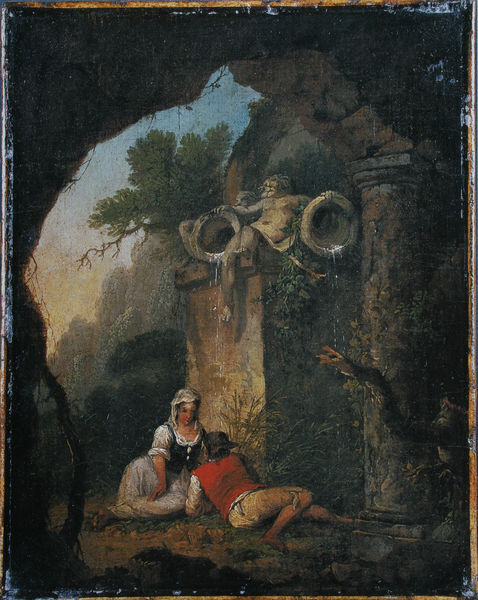
Titel: Liebespaar am Brunnen (Allegorie der Jugend)
Künstler: Januarius Zick
Standort: Mainz
Institution: Landesmuseum
Schlagwörter: baum, blau, blätter, dunkel, felsen, gemälde, gestein, himmel, laub, mann, schatten, vogel, wasser, weiß, bäume, gelb, grün, landschaft, menschen, mädchen, ocker, sitzen, äste, abend, braun, frau, grau, hell, hintergrund, hut, kleid, licht, pfeiler, schwarz, säule, gebäude, gras, haus, rot, schleier, tier, tuch, gespräch, haube, malerei, rock, jung, architektur, bluse, geschichte, rahmen, stein, füllhorn, herr, ast, gräser, strauch, sonne, boden, figur, gold, sitzend, paar, dekolletee, höhle, wald, brunnen, affe, helldunkel, skulptur, magd, liebe, liegen, schnabel, bogen, zwei, mieder, berge, fels, mauer, nebel, schlucht, idylle, rast, romantik, maler, plastik, plinthe, junge, liegend, knöpfe, weste, tor, barfuss, pärchen, ruine, gewölbe, antike, torbogen, wurzel, idyll, denkmal, schlange, treffen, genreszene, liebespaar, verführung, skulpturen, wurzeln, romantisch, teufel, böcklin, mittelalter, märchen, segen, grotte, versteck, fässer, schaft, ungeheuer, wasserspeier, knecht, pastorale, füllhörner, lagern, statur, beschädigt, fra, geheim, neptun, poseidon, flussgott, schäferstunde, schäferszene, meeresgott, amorous scene, halb sank er hin, halb zog sie ihn, river god, verabredung, huse, baum landschaft, dunkeöl, gemuer